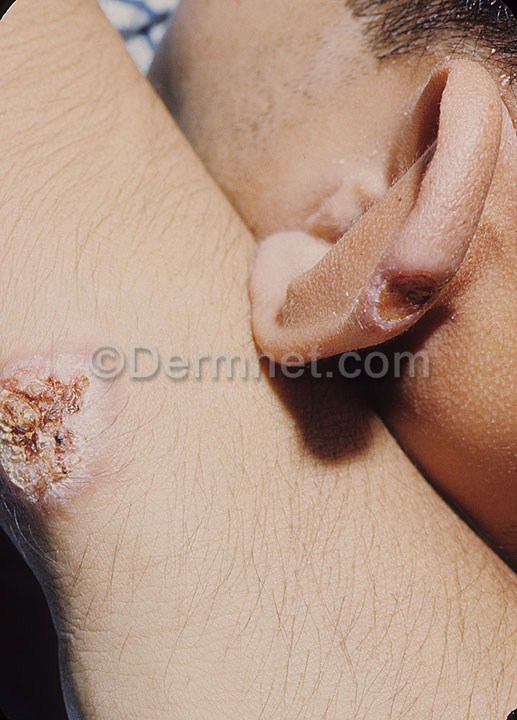
Disease: Scabies Lyme Disease and other Infestations and Bites